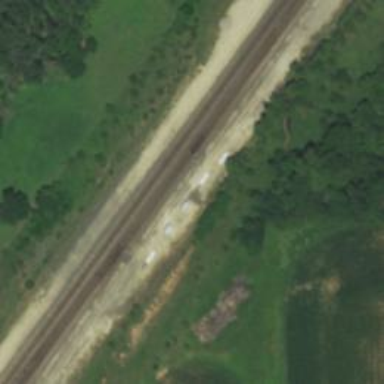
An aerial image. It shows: Railway crossover.